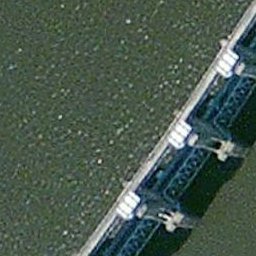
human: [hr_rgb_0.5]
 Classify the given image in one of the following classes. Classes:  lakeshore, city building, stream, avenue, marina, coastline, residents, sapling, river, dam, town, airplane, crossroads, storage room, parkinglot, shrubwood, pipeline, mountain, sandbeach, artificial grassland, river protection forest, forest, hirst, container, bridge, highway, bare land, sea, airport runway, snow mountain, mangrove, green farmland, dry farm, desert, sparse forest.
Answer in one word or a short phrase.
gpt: dam